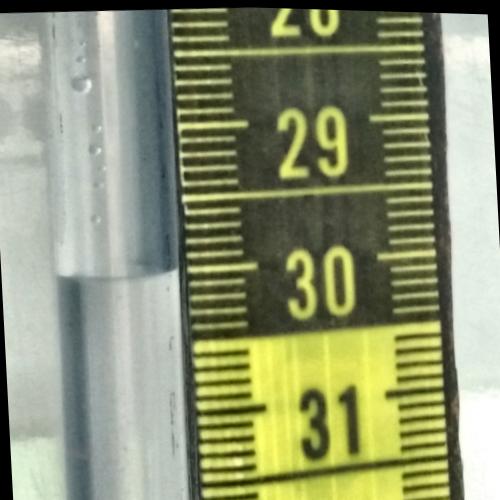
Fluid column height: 30.0 cm